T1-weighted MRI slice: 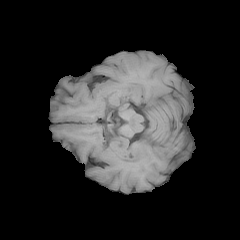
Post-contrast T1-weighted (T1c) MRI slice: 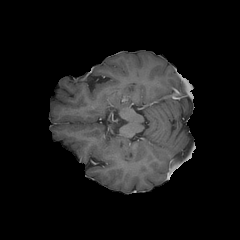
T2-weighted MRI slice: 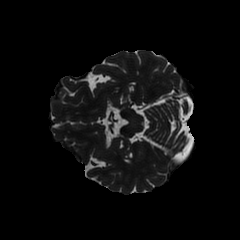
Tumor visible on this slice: no